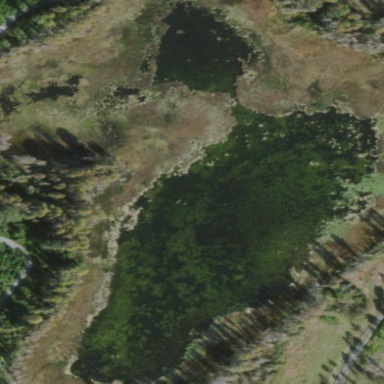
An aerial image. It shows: Serene lake surrounded by nature.